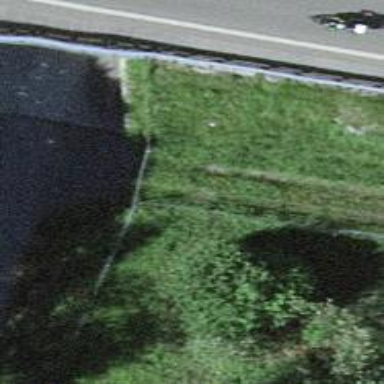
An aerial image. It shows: Fence is in the image.